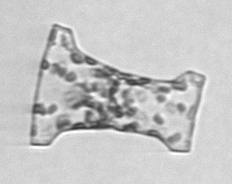
Label: Eucampia